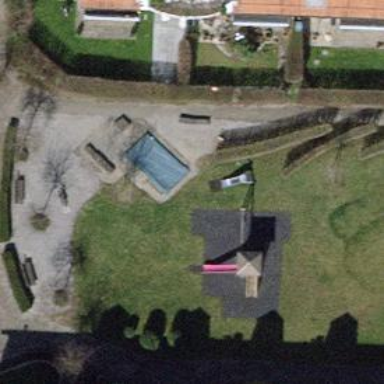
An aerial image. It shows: Sandpit at the playground.